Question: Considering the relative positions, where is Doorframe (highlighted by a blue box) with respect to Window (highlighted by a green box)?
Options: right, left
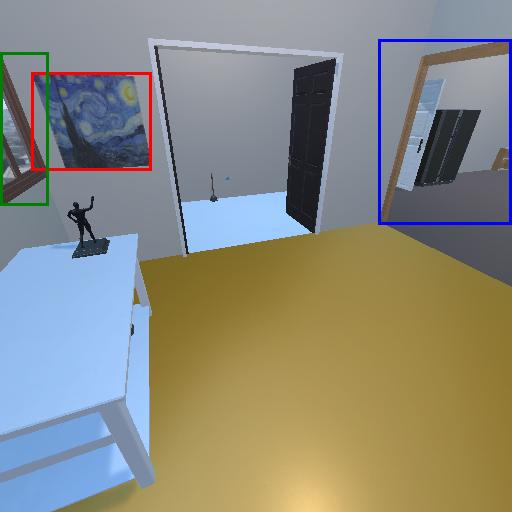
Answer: right